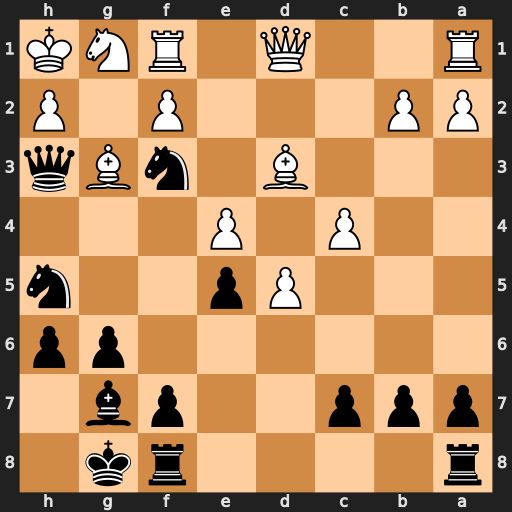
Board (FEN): r4rk1/ppp2pb1/6pp/3Pp2n/2P1P3/3B1nBq/PP3P1P/R2Q1RNK
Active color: b
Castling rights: -
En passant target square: -
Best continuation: Nxg3+ fxg3 Qxh2#